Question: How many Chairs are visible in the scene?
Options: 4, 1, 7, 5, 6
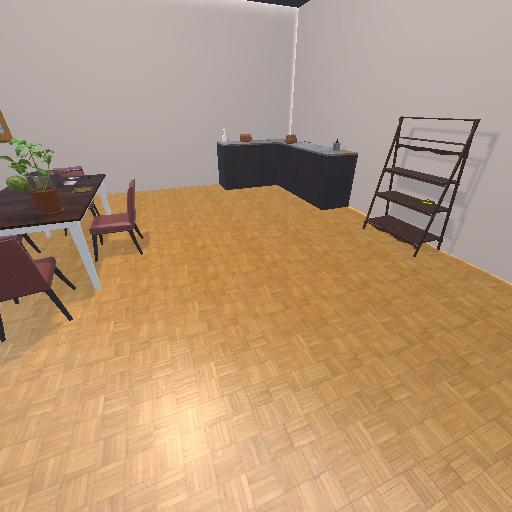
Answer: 4